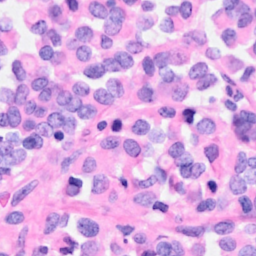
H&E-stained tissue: Breast